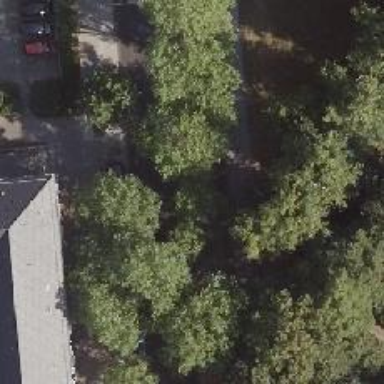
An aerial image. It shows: Avenue of deciduous broadleaved trees.